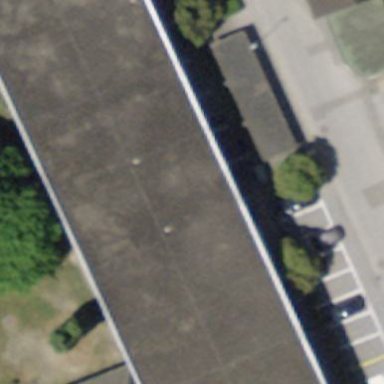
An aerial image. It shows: School building.